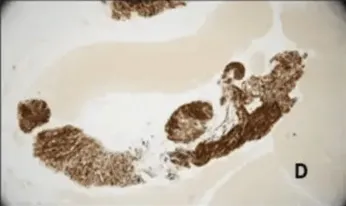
Immunohistochemistry of the lesion. Immunohistochemistry showed the lesion to be DOG1 positive, moderately CD117 (c-kit)+, and SMA+. D33 (confirming that this is not a smooth muscle tumour) and S-100 were negative (confirming that this is not of neural origin). DOG1 positivity confirms gastrointestinal stromal tumour (GIST). CD117 presence adds certainty and dictates possible treatment options. SMA may have seen some GISTs too. D: SMA positive.
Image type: pathology (immunostaining)